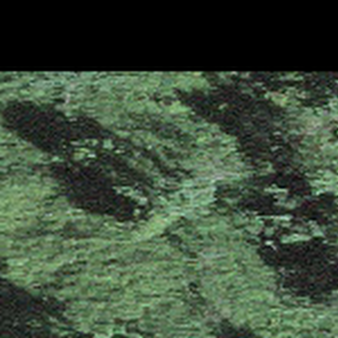
Label: other